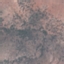
Land use / land cover class: HerbaceousVegetation